Question: I am trying to create a moving ball animation in my app everything is working fine, ball moved as i want but it is not smooth. I tried everything to make it smooth but no luck every time i failed.
here is my xml code:
'''
<?xml version="1.0" encoding="utf-8"?>
<set xmlns:android="http://schemas.android.com/apk/res/android"
android:shareInterpolator="true" >
<translate
android:duration="3000"
android:fromXDelta="-1%p"
android:fromYDelta="-87%p"
android:toXDelta="1%p"
android:toYDelta="-40%p" />
<translate
android:duration="3000"
android:fromXDelta="2%p"
android:fromYDelta="0%p"
android:startOffset="2200"
android:toXDelta="0%p"
android:toYDelta="42%p" />
<translate
android:duration="4000"
android:fromXDelta="0%p"
android:fromYDelta="42%p"
android:startOffset="4500"
android:toXDelta="-5%p"
android:toYDelta="0%p" />
<translate
android:duration="4000"
android:fromXDelta="0%p"
android:fromYDelta="0%p"
android:startOffset="5500"
android:toXDelta="4%p"
android:toYDelta="-47%p" />
</set>
'''
and here is my java code:
'''
ImageView image = (ImageView)findViewById(R.id.imageView1);
Animation anim = AnimationUtils.loadAnimation(this, R.drawable.moveing_ball_anim);
image.startAnimation(anim);
'''
I move image in this shape.

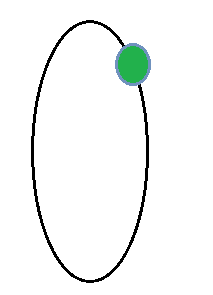
Answer: You need to try to use LinearInterpolator instead AccelerateInterpolator.
Go through this link, and try to implement it. You will get your solution.
<URL>